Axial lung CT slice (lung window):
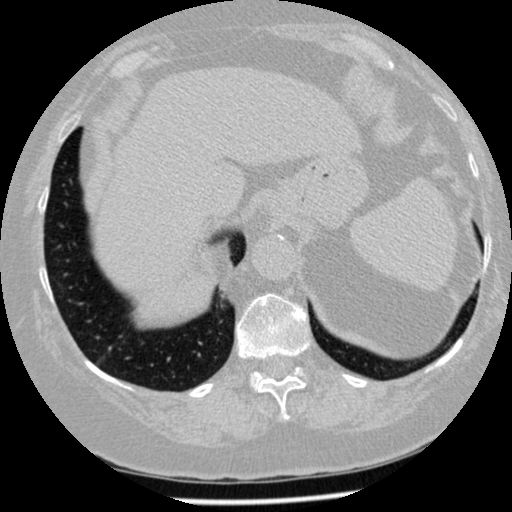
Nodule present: no